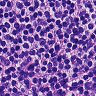
Metastatic tissue present: yes